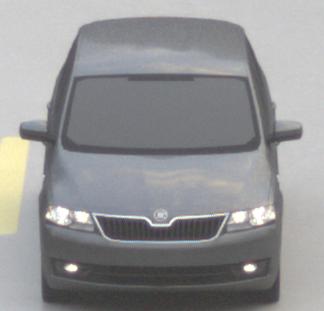
Make: Skoda
Model: Rapid Spaceback 1.2 TSI
Detailed model: Rapid Spaceback
Model produced from: 2013/10
Model produced until: 2015/04
Doors: 5
Color: gray
Road condition: wet road
Daytime: sunrise or sunset
Contrast: low contrast